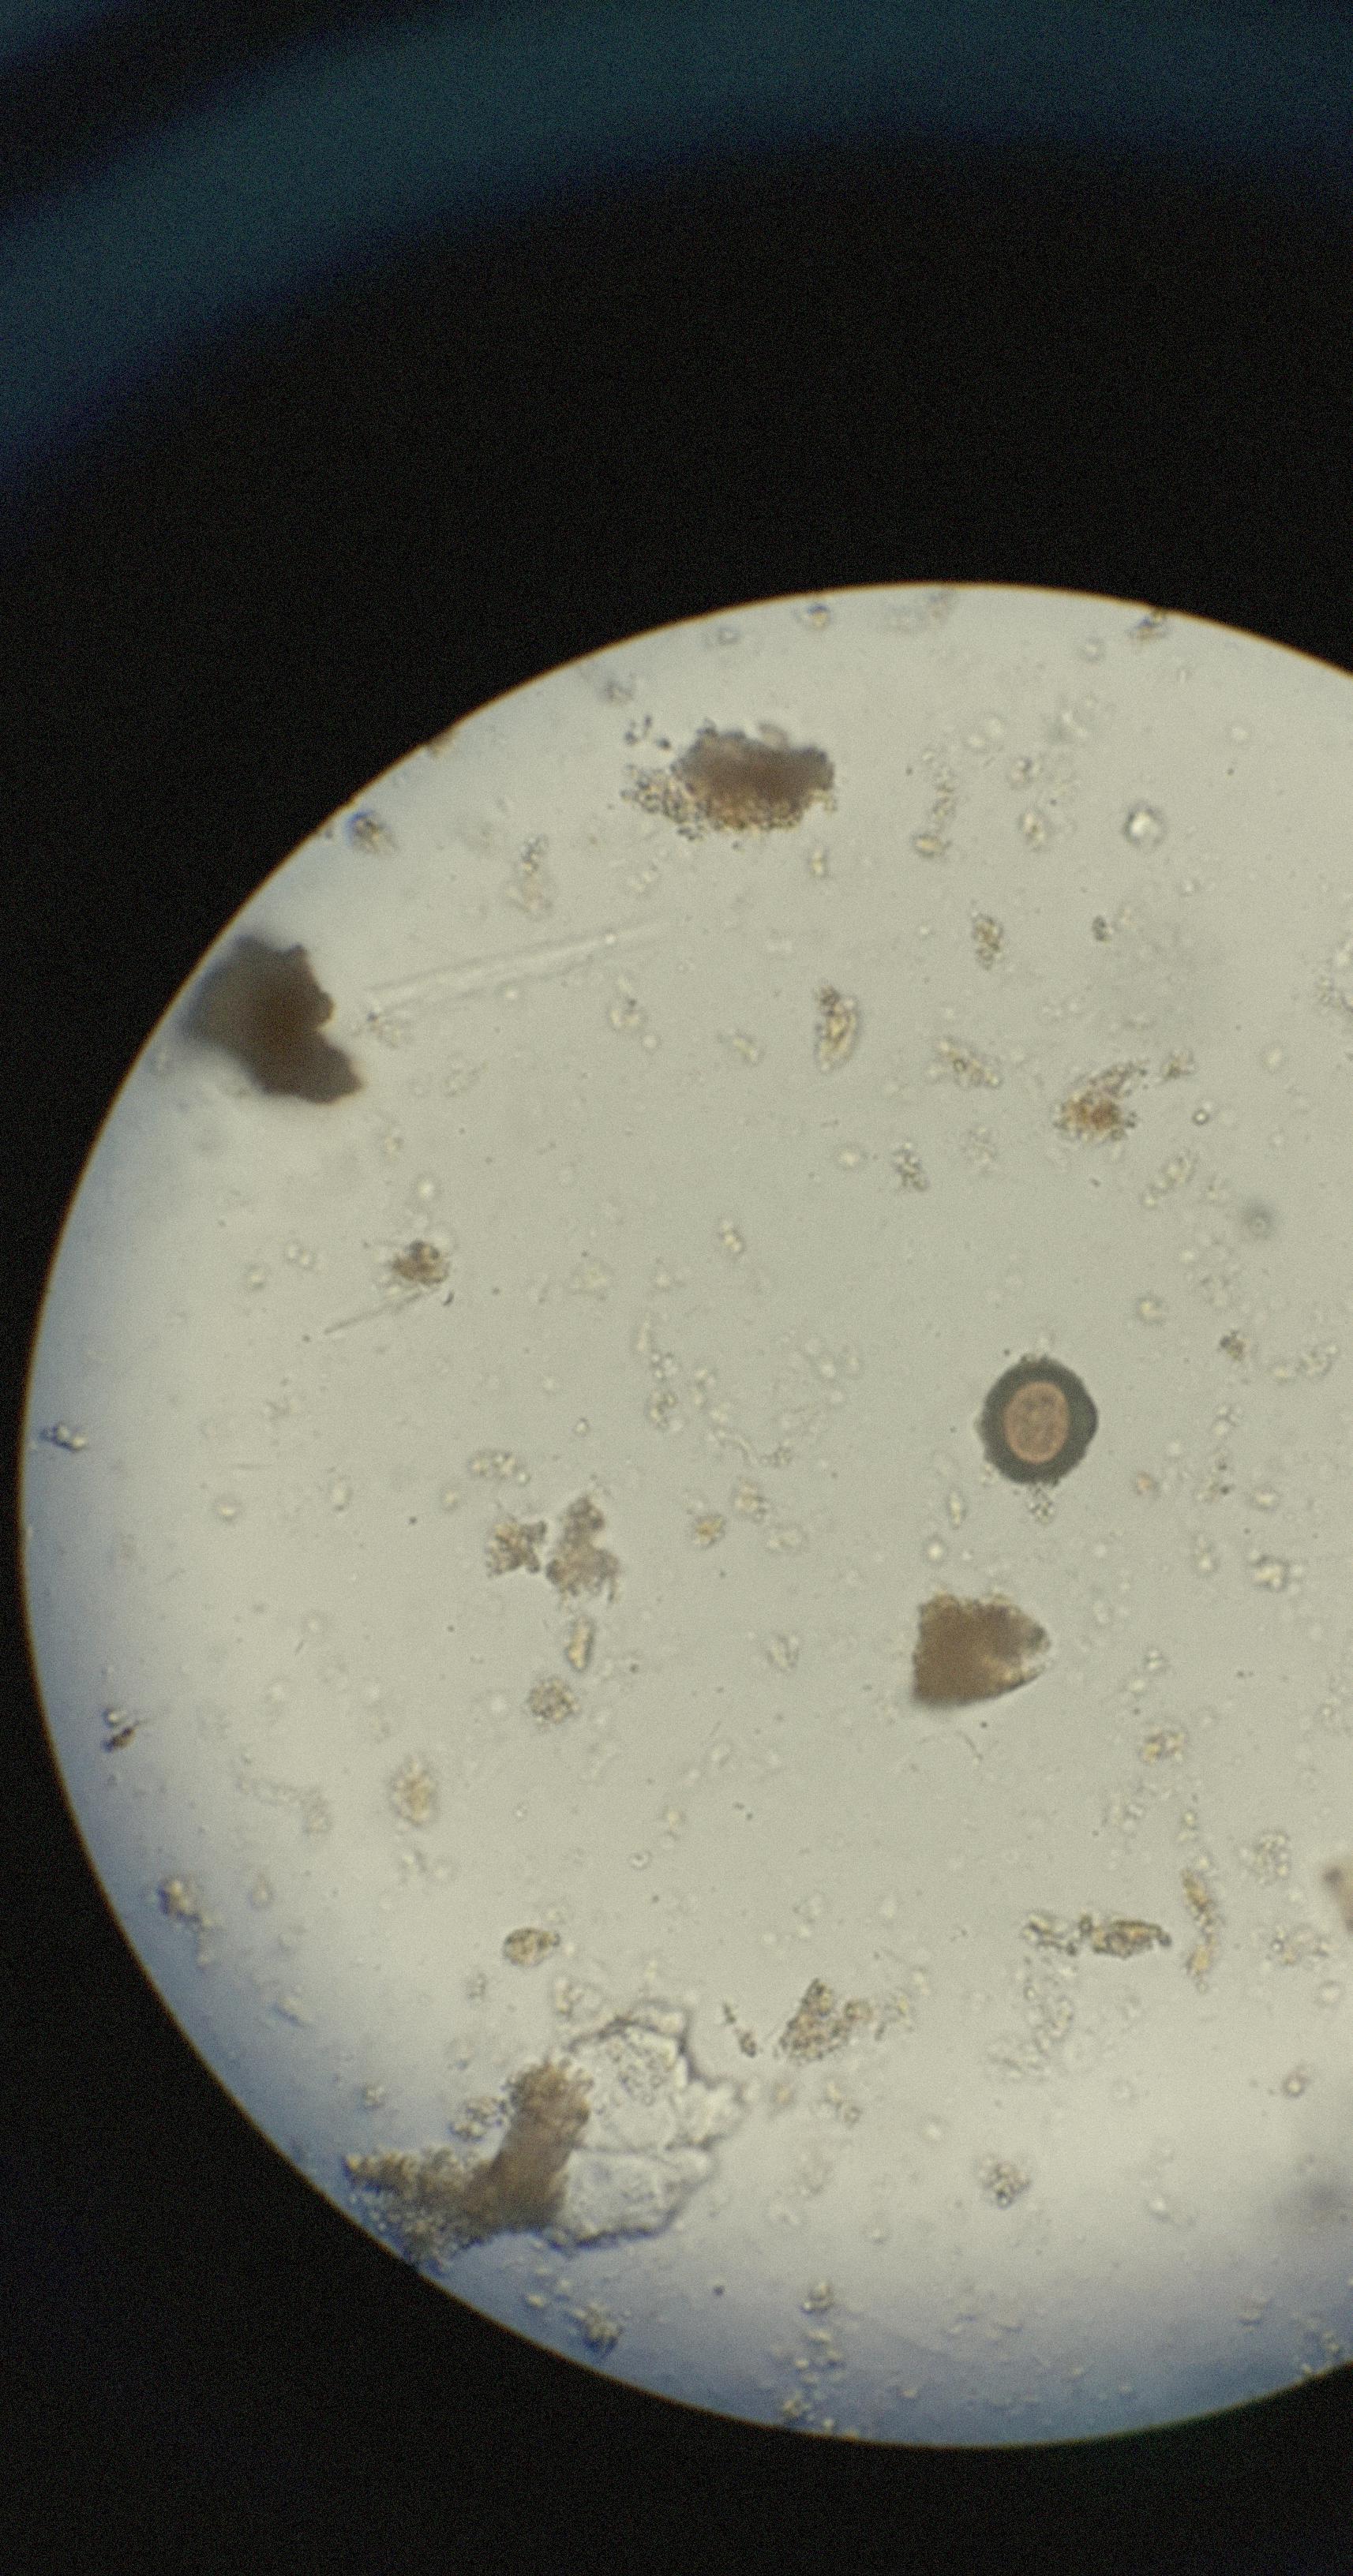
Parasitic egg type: Taenia spp. egg